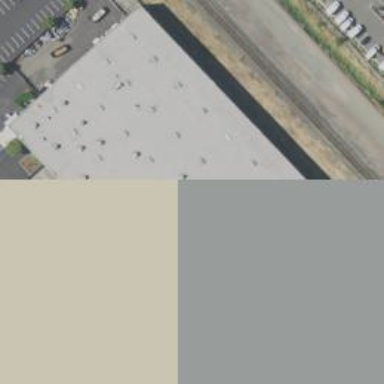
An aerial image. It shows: Commercial building.